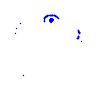
Particle: pion